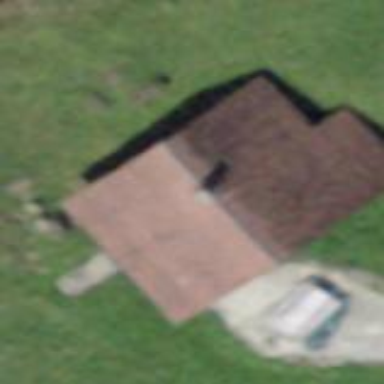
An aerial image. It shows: Cabin.